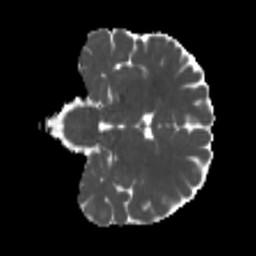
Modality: MD
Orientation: coronal
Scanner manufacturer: siemens
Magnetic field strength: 3 T
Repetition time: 4 s
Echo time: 0.0594 s